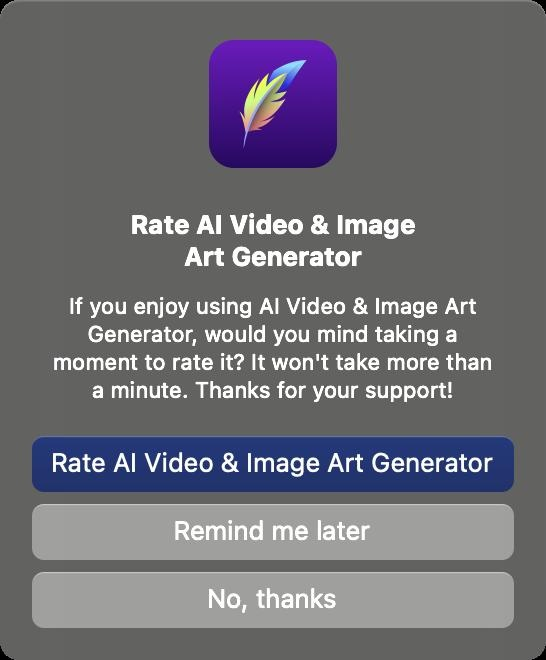
Accessibility tree:
{"name": "", "role": "AXWindow", "description": "alert", "role_description": "dialog", "value": null, "position": "727.00;206.00", "size": "273;330", "children": [{"name": null, "role": "AXImage", "description": "AI Video & Image Art Generator alert", "role_description": "image", "value": null, "position": "104.50;20.00", "size": "64;64", "children": []}, {"name": null, "role": "AXStaticText", "description": null, "role_description": "text", "value": "Rate AI Video & Image Art Generator", "position": "18.00;104.00", "size": "237;32", "children": []}, {"name": null, "role": "AXStaticText", "description": null, "role_description": "text", "value": "If you enjoy using AI Video & Image Art Generator, would you mind taking a moment to rate it? It won't take more than a minute. Thanks for your support!", "position": "18.00;146.00", "size": "237;56", "children": []}, {"name": "Rate_AI_Video_&_Image_Art_Generator", "role": "AXButton", "description": null, "role_description": "button", "value": null, "position": "10.00;212.00", "size": "253;40", "children": []}, {"name": "Remind_me_later", "role": "AXButton", "description": null, "role_description": "button", "value": null, "position": "10.00;246.00", "size": "253;40", "children": []}, {"name": "No,_thanks", "role": "AXButton", "description": null, "role_description": "button", "value": null, "position": "10.00;280.00", "size": "253;40", "children": []}]}